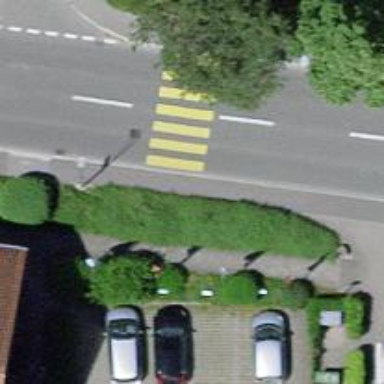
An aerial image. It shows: Uncontrolled zebra crossing on the road.